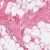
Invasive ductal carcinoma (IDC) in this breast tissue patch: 0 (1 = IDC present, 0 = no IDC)